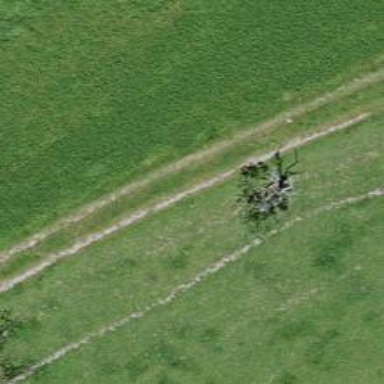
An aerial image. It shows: Grass track with grade3 surface.